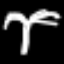
Label: palm tree